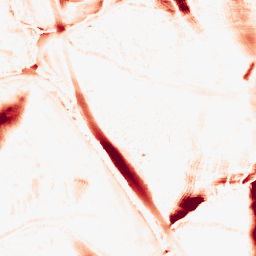
Category: morphological
Decomposition family: morphological_ellipse
Decomposition parameters: operation: opening
width: 20
height: 50
Upsampling method: lanczos
Upsampling parameters: scale: 2
Upsampling scale: 2